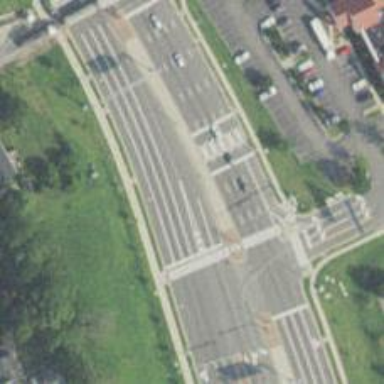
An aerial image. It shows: Asphalt road with primary link designation.